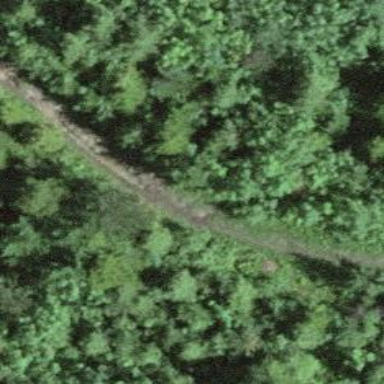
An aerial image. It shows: Ground path.